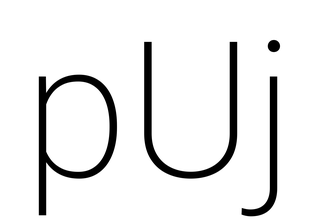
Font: Roboto_ExtraLight